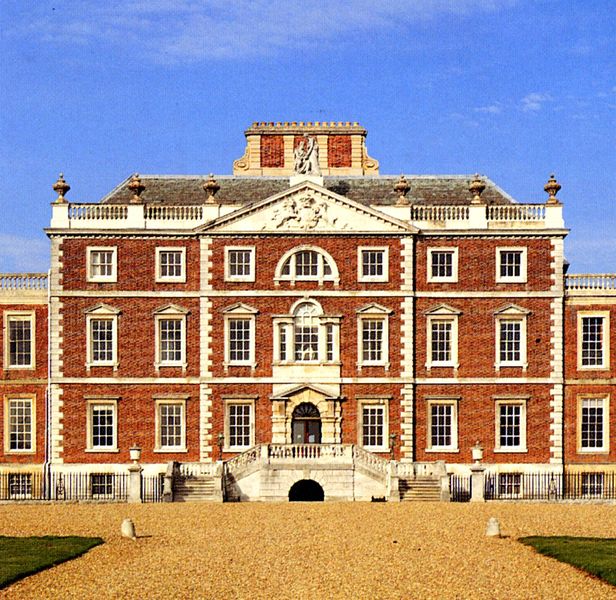
Titel: Wimpole Hall in Wimpole, Cambridgeshire
Künstler: John Soane
Standort: Wimpole (EU - GB - Cambridgeshire)
Schlagwörter: himmel, weiß, gelb, braun, fenster, säulen, tür, dach, gebäude, gras, haus, rasen, rot, schloss, wiese, zaun, sockel, klassizismus, relief, fassade, giebel, sprossenfenster, backstein, hof, figuren, kies, treppe, treppen, vasen, aufgang, stufen, foto, symetrie, eingang, palast, balustrade, mauerwerk, dreiecksgiebel, portal, wappen, blauer himmel, freitreppe, auffahrt, herrenhaus, bauwerk, poller, treppenaufgang, tourismus, herrschaftssitz, urnen, mansion, #zaun, fraont, verwurzelt sein